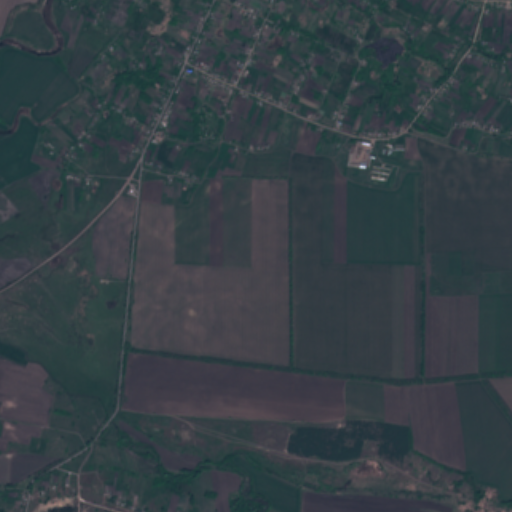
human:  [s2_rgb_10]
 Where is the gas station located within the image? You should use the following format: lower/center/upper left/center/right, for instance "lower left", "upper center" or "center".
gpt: The gas station is located in the center left of the image.
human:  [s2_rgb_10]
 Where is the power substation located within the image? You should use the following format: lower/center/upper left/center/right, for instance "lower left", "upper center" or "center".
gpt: The power substation is located in the lower left of the image.
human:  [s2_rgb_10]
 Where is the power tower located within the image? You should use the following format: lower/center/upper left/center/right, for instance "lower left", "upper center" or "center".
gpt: The power tower is located in the left of the image.
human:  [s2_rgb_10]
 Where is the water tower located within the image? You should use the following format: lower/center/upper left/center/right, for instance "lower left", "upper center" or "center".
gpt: The water tower is located in the upper left of the image.
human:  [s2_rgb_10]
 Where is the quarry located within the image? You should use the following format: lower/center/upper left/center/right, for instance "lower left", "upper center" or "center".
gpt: There is no quarry in the image.